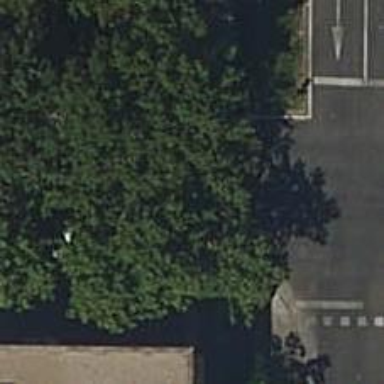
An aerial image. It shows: Zebra crossing on the road.